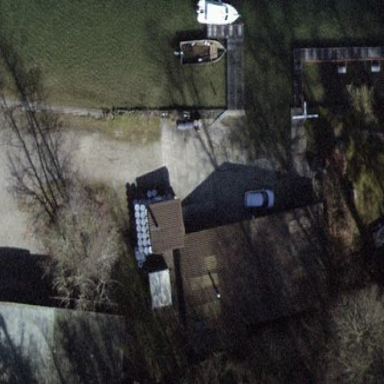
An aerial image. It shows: Cabin is depicted in the image.